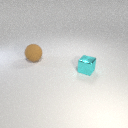
small cyan metal cube in front of large brown rubber sphere